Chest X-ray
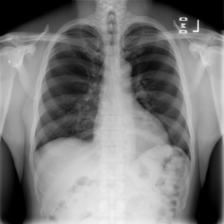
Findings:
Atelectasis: negative
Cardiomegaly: negative
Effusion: negative
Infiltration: positive
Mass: negative
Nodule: negative
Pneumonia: negative
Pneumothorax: negative
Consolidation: negative
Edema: negative
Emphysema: negative
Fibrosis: negative
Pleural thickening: negative
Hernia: negative